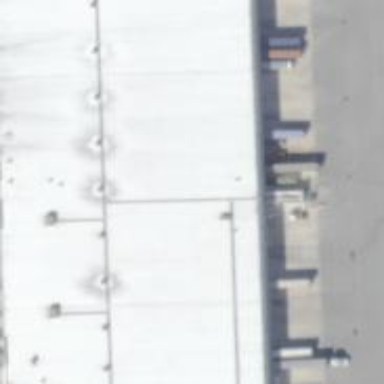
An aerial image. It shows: Warehouse.